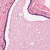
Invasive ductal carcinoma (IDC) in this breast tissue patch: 0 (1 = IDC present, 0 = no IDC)